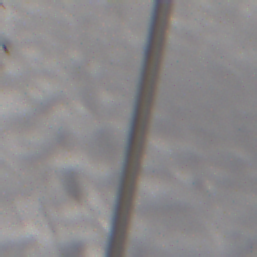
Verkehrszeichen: RadverkehrOhnePfeilsymbol
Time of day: MorningAfternoon
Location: Outdoor (Nature)
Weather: PartlyCloudy
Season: Winter
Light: Natural